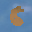
Label: 8